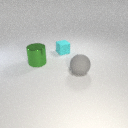
large gray rubber sphere in front of small cyan rubber cube